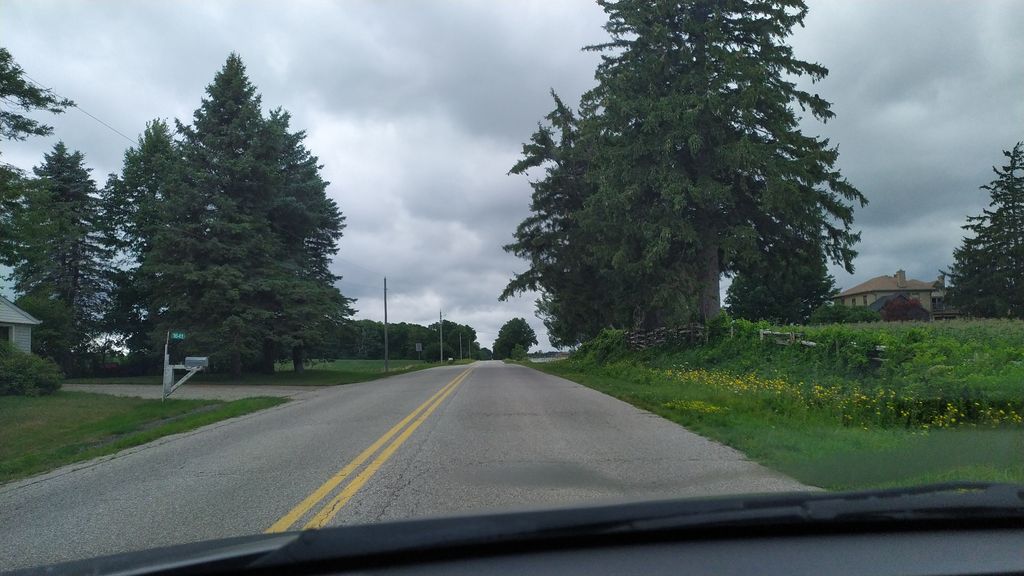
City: kitchener-waterloo